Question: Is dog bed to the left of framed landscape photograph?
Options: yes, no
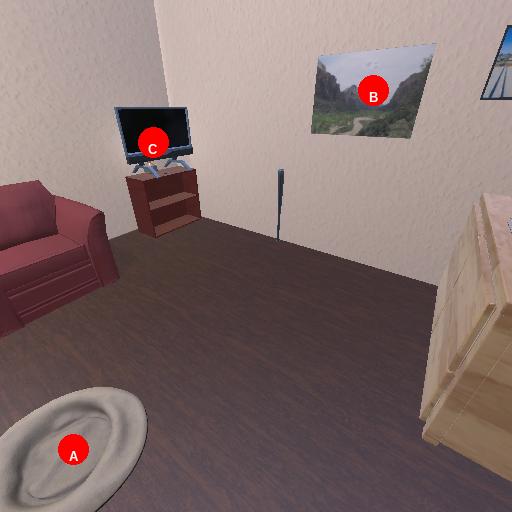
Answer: yes